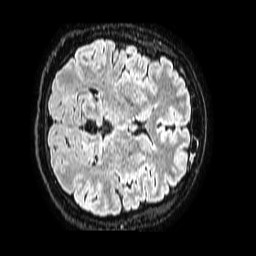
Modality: FLAIR
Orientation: axial
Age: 38
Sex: female
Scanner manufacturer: philips
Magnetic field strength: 1.5 T
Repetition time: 4.8 s
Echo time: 0.3 s